You are looking at the wavelet scalogram of a bearing's acceleration signal. Diagnose the bearing from this image, choosing from: normal, inner_race, outer_race, ball.
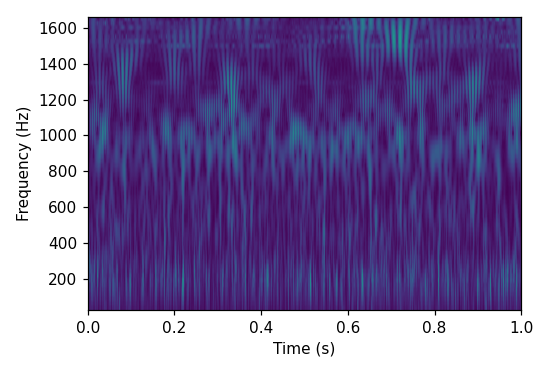
Answer: inner_race